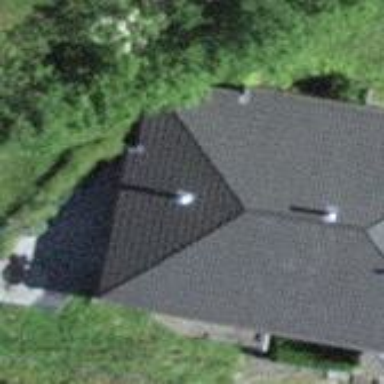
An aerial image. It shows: View of roof of building.